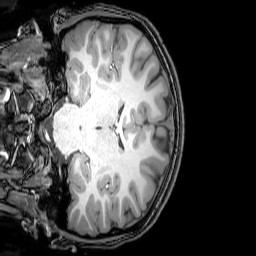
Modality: T1w
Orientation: coronal
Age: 19
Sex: female
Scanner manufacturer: philips
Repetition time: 0.008121 s
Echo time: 0.00372 s